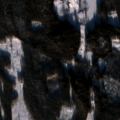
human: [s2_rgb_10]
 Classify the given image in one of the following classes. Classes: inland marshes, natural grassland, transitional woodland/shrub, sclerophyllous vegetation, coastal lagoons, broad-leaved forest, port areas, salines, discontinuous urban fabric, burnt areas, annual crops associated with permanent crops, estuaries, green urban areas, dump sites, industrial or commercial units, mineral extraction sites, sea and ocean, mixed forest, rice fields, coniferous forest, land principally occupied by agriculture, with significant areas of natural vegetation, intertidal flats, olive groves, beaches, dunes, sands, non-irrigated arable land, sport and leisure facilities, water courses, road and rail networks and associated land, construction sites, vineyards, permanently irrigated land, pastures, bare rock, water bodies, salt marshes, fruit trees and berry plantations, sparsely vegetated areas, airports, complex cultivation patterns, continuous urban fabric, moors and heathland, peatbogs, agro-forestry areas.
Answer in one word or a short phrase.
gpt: land principally occupied by agriculture, with significant areas of natural vegetation, coniferous forest, water bodies